Question: I'm trying to use an ActiveDataProvider as the source for my ActiveDataForm.
However I am unable to access the information. Not from within the view or the controller. How ever the diseaseList + ListView is working.
I can't seem to figure out where I went wrong. Even when I get a disease like so:
'''
$disease = new Disease();
$disease = Disease::find()->where(['id'=>1]);
'''
I cannot access the data. Only when I initiate a NEW disease in the controller I can get the ActiveForm to work properly.
Controller:
'''
public function actionIndex($id = 1)
{
$disease = new ActiveDataProvider([
'query' => Disease::find()
->where(['id'=>$id]),
'pagination' => [
'pageSize' => 1,
]
]);
$diseaseList = new ActiveDataProvider([
'query' => Disease::find()->orderBy('LOWER(name)'),
'pagination' => [
'pageSize' => 20,
]
]);
return $this->render('index', ['disease' => $disease, 'diseaseList' => $diseaseList]);
}
'''
In my view:
'''
<?php
echo ListView::widget([
'dataProvider' => $diseaseList,
'itemView' => function($diseaseList, $key, $index, $widget)
{
return
Html::a($diseaseList->name,
Url::toRoute(['disease/index', 'id' => $diseaseList->primaryKey]));
}
]);
?>
<?php
$form = ActiveForm::begin([
'id' => 'disease-form-vertical'
]);
?>
<?= $form->field($disease, 'name') ?>
<?= $form->field($disease, 'description') ?>
<?= $form->field($disease, 'transmission') ?>
<?= $form->field($disease, 'actions') ?>
<?= $form->field($disease, 'report') ?>
<?= $form->field($disease, 'exclusion') ?>
<?= $form->field($disease, 'notes') ?>
<div class="form-group">
<?= Html::submitButton('Login', ['class' => 'btn btn-primary']) ?>
<?= Html::resetButton('Reset', ['class' => 'btn btn-default']) ?>
</div>
<?php ActiveForm::end(); ?>
'''
Here is the error I'm receiving.

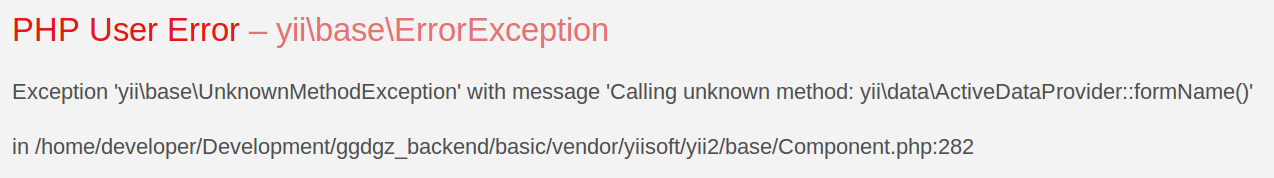
Answer: There is something wrong here, which is:
'''
$disease = Disease::find()->where(['id'=>1]);
'''
That should be:
'''
$disease = Disease::find()->where(['id'=>1])->one();
'''
To know why you get this error: You are passing 'ActiveQuery' to your 'ActiveForm' by '$disease = Disease::find()->where(['id'=>1])' which is wrong. 'ActiveForm' does not accept 'ActiveQuery'.